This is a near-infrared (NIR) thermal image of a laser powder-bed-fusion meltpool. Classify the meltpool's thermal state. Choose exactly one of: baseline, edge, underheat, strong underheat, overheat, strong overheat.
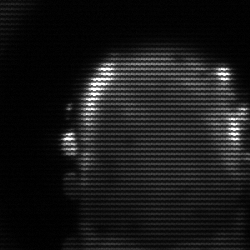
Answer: baseline